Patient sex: M
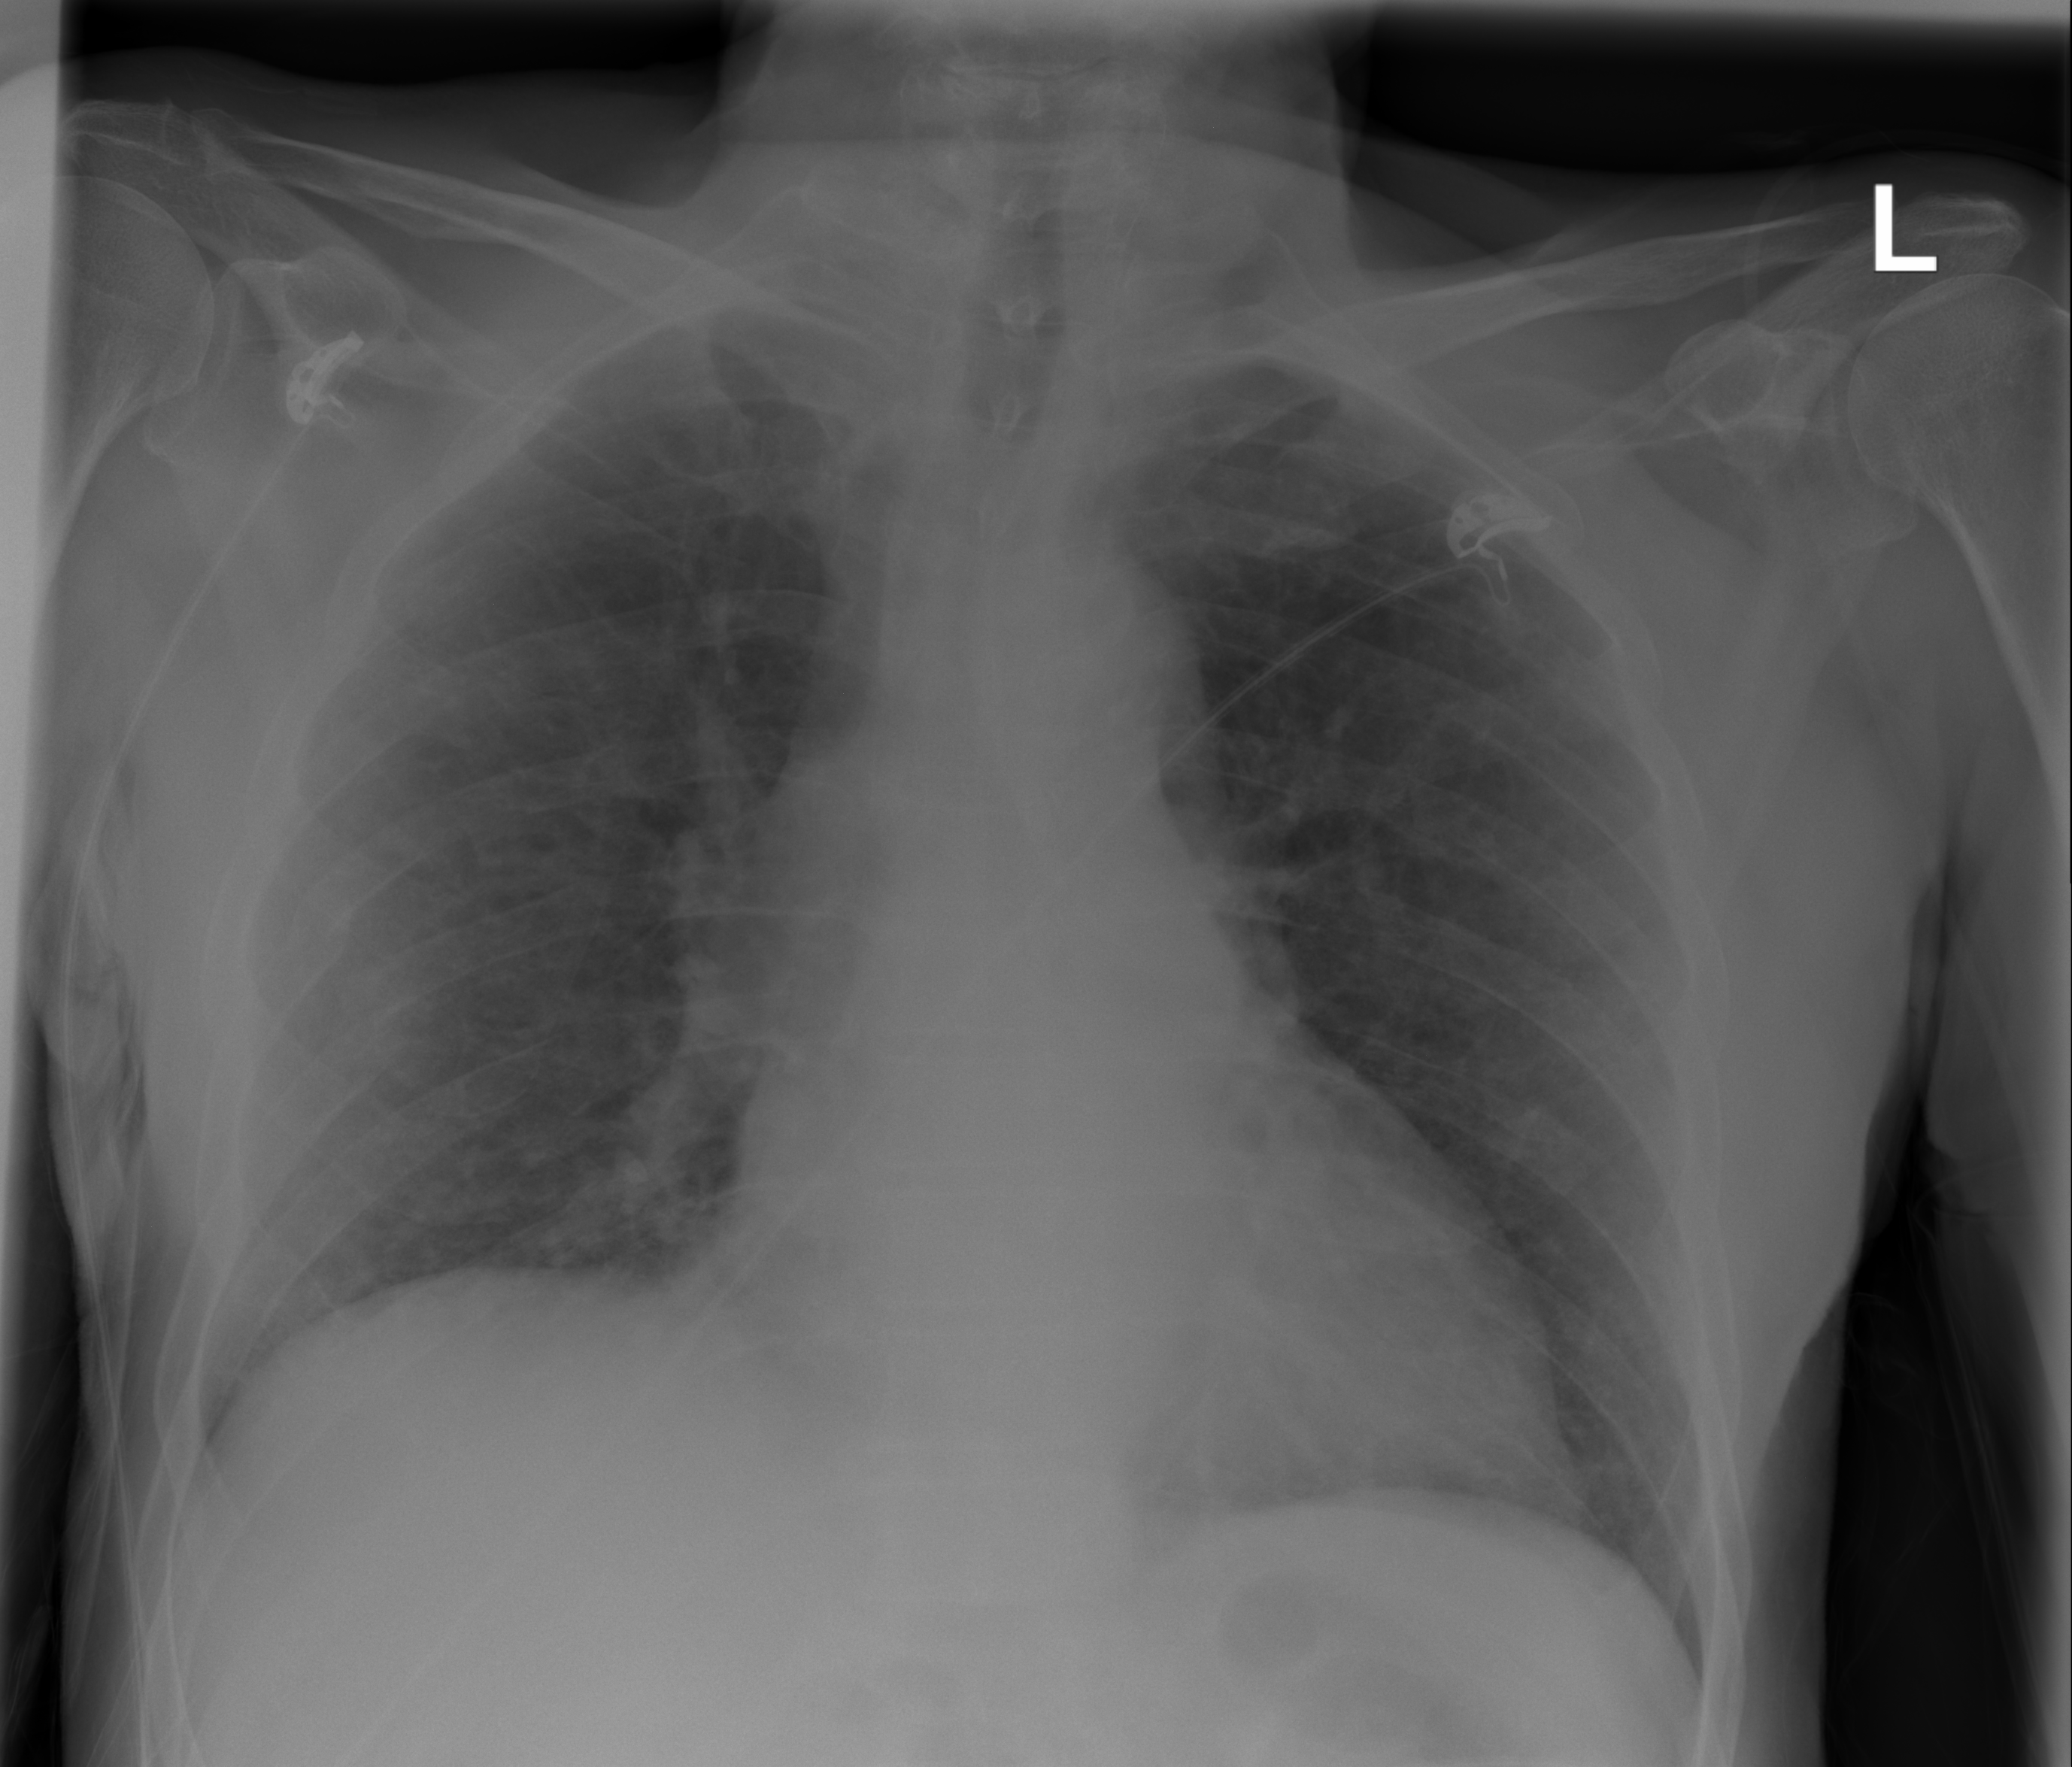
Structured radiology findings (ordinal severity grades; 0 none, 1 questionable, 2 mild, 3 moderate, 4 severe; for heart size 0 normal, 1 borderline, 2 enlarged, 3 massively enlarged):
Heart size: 1
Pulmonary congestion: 1
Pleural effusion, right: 0
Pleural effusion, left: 0
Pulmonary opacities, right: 0
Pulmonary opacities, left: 0
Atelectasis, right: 0
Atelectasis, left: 0